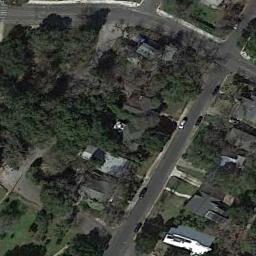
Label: medium_residential